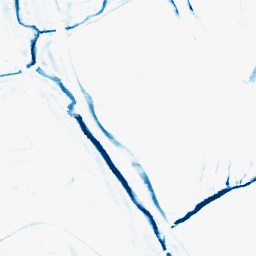
Category: morphological
Decomposition family: morphological_rect
Decomposition parameters: operation: closing
width: 10
height: 5
Upsampling method: lanczos
Upsampling parameters: scale: 2
Upsampling scale: 2